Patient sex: F
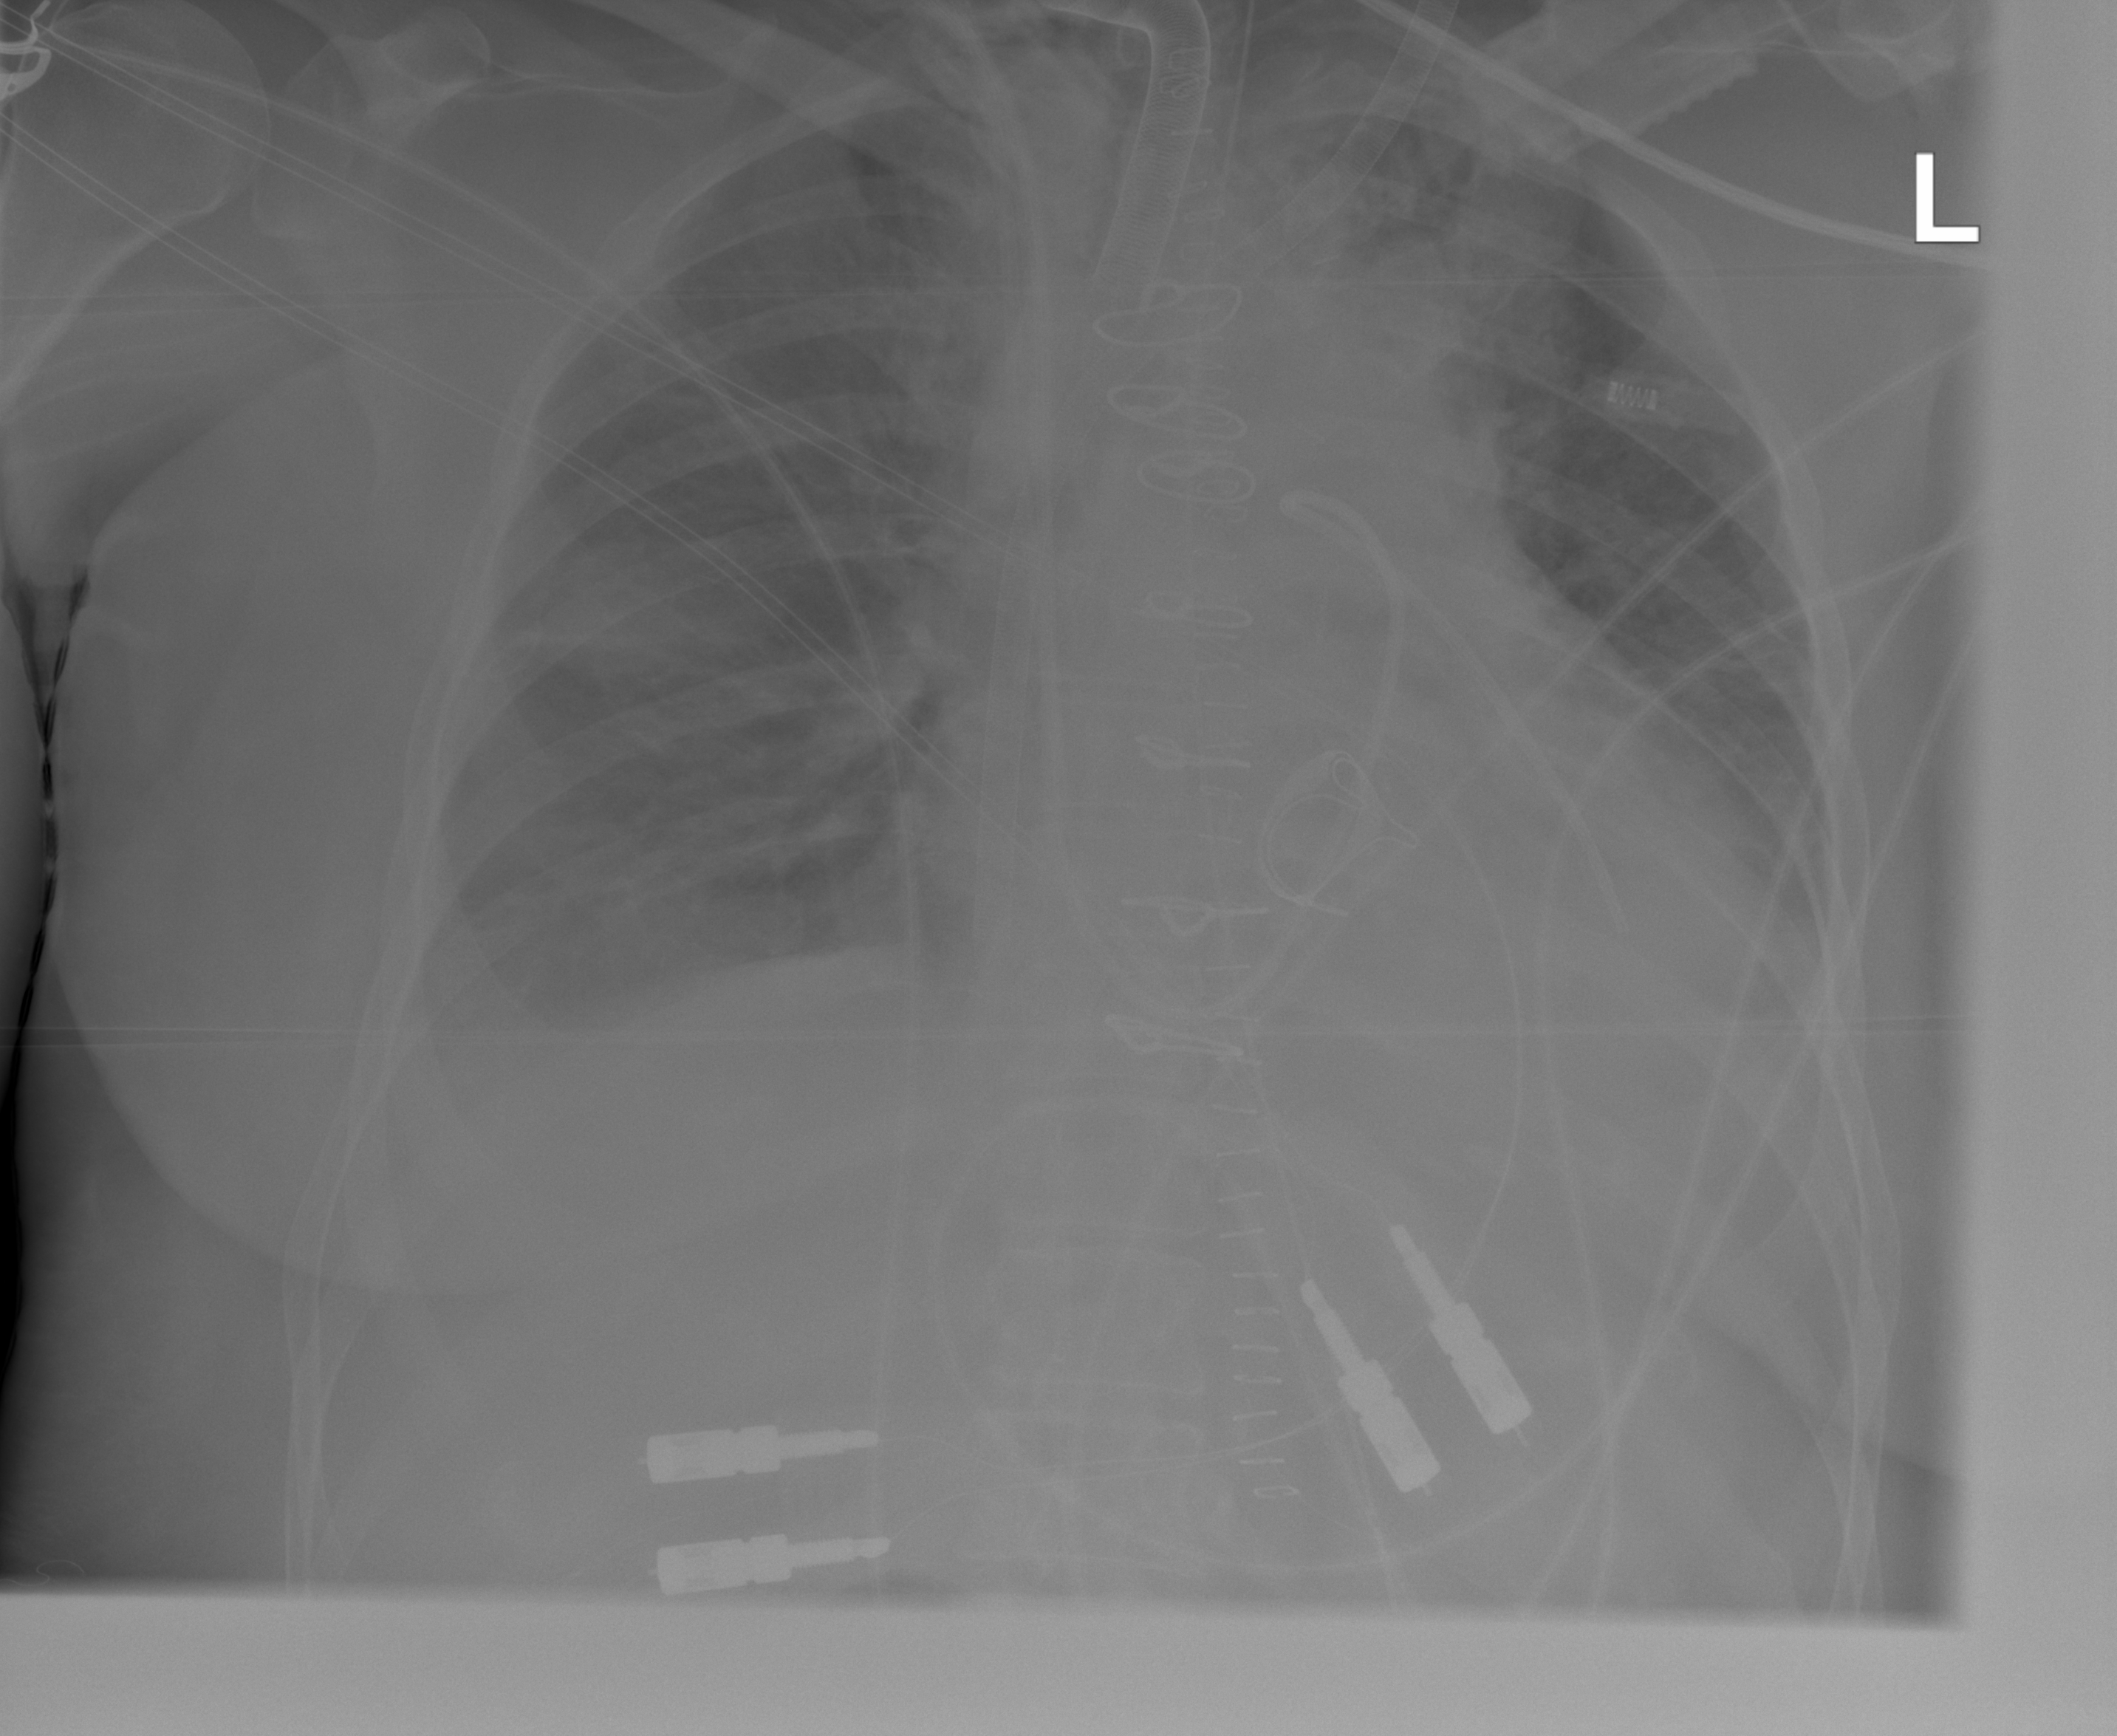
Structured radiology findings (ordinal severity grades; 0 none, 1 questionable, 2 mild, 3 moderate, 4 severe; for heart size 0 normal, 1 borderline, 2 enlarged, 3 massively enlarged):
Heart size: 0
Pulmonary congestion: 3
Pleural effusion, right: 2
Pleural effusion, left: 2
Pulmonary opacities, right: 2
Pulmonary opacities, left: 2
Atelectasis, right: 0
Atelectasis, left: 0